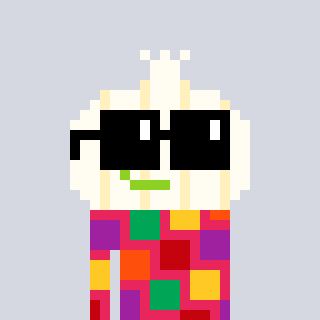
a pixel art character with square black sunglasses, a garlic-shaped head and a redpinkish-colored body on a cool background